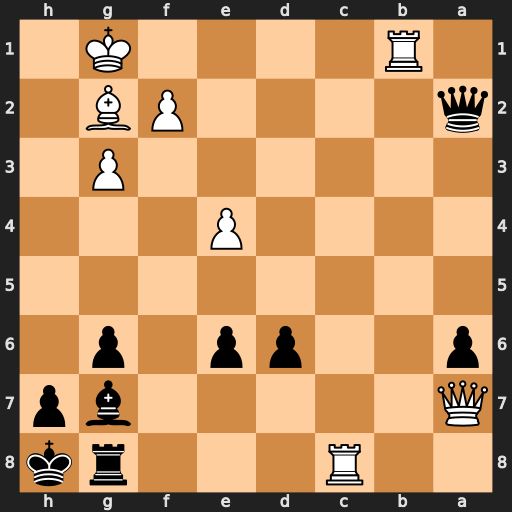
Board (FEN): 2R3rk/Q5bp/p2pp1p1/8/4P3/6P1/q4PB1/1R4K1
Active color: b
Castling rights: -
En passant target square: -
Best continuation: Qxb1+ Kh2 Rxc8